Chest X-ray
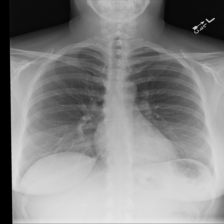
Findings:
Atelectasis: negative
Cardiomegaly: negative
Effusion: negative
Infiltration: negative
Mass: negative
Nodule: negative
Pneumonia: negative
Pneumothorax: positive
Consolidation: negative
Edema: negative
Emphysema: negative
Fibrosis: negative
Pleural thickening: negative
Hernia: negative